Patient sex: M
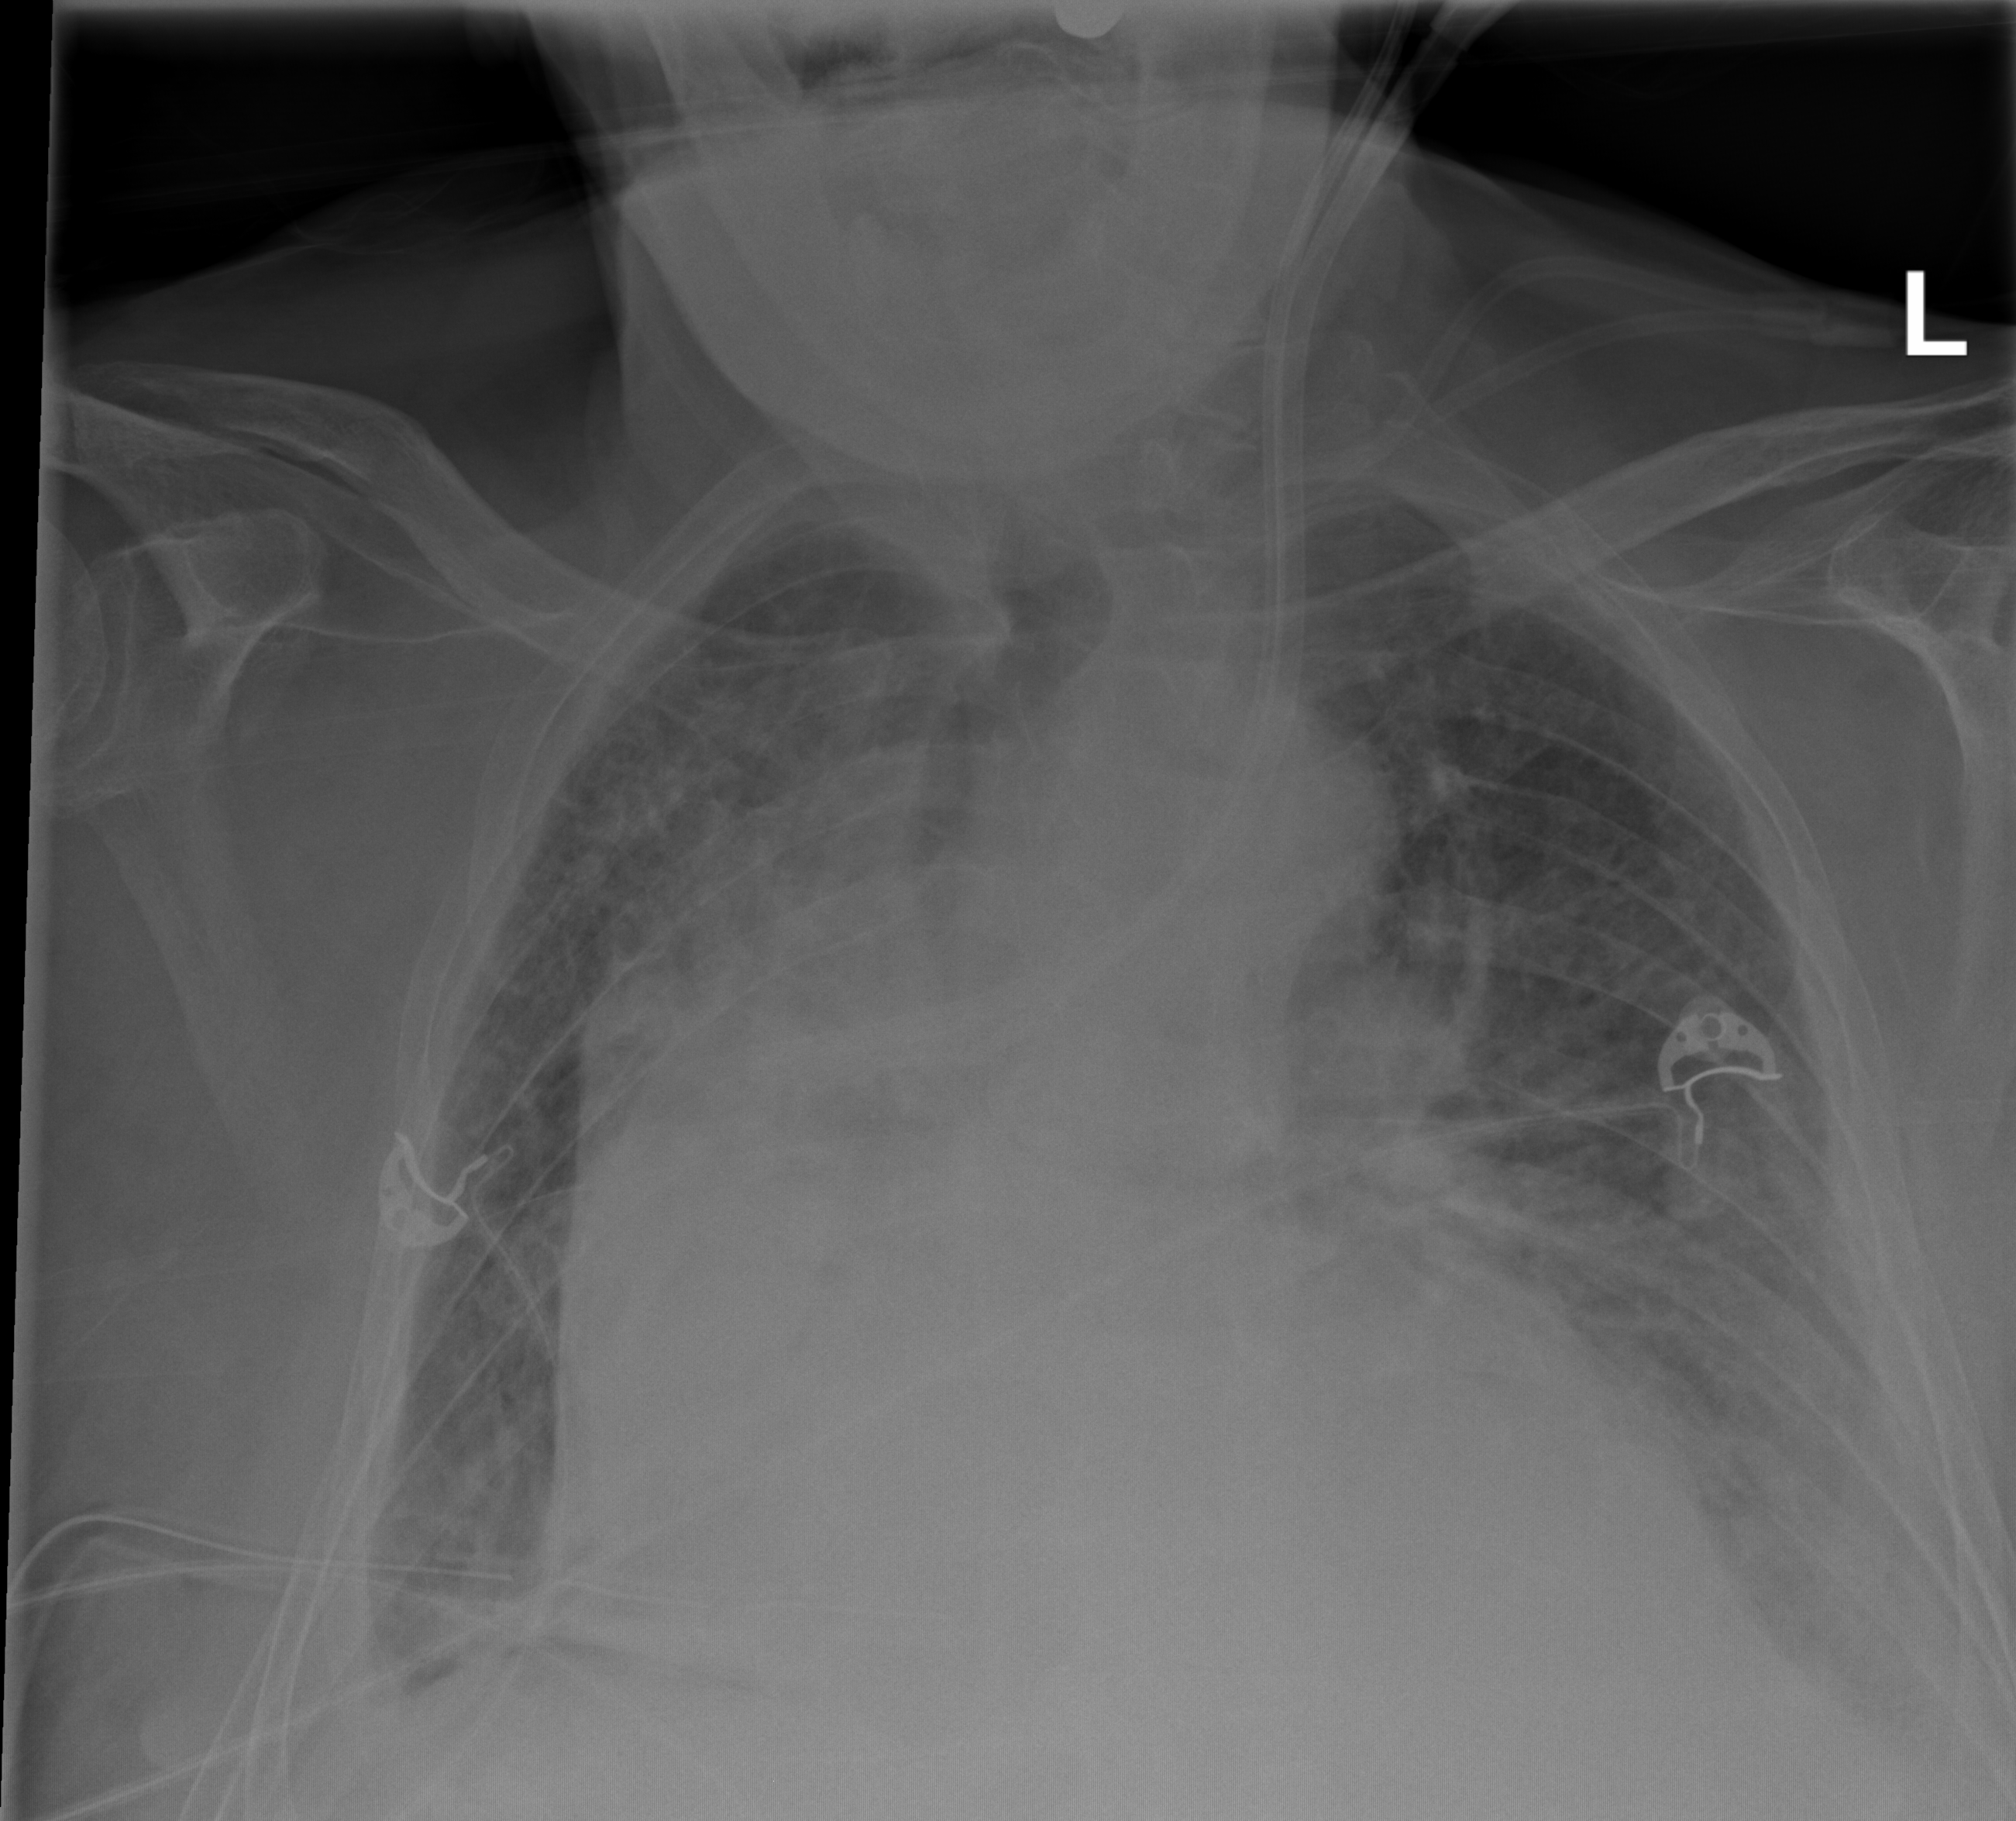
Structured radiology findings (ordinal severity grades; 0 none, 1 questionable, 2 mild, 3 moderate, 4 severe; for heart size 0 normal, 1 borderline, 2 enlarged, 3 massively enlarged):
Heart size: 3
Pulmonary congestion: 2
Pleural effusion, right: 1
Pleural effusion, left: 2
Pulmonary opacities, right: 2
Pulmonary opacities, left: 2
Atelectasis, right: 2
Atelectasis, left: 2